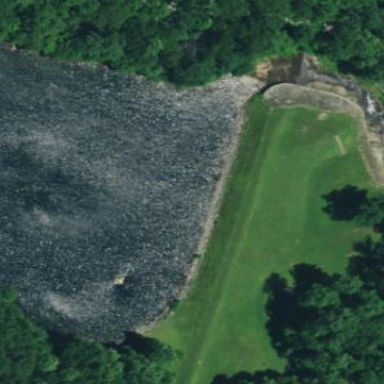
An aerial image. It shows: Grassy land area with dam on waterway.